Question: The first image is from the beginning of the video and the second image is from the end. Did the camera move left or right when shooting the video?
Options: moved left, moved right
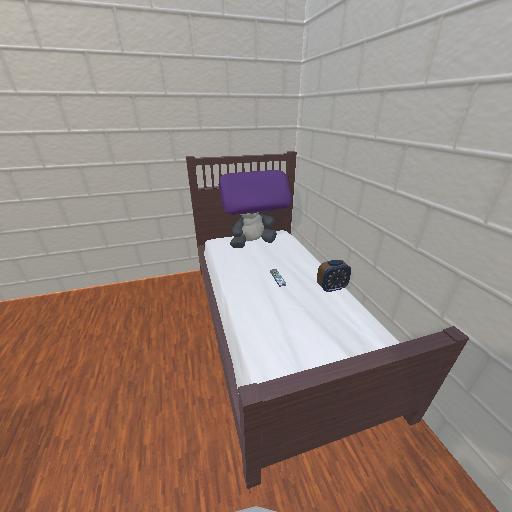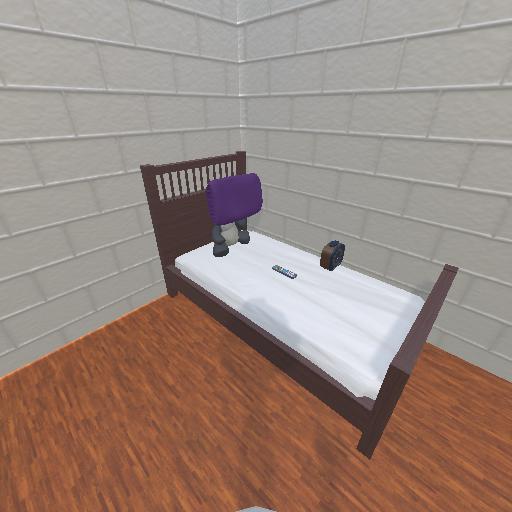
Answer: moved left